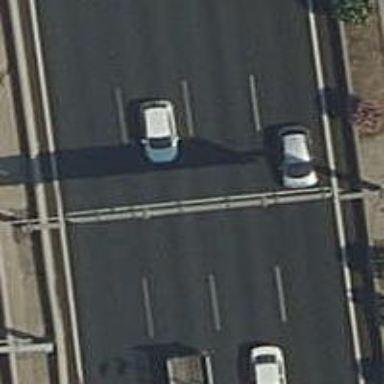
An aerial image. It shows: Overhead guidepost at motorway junction.